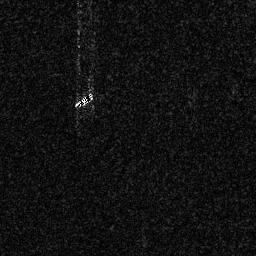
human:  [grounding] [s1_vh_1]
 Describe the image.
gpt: In the satellite image, there is  <ref>1 small ship </ref> <box>[[28, 35, 36, 41, 0]]</box> located at center.